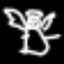
Label: angel